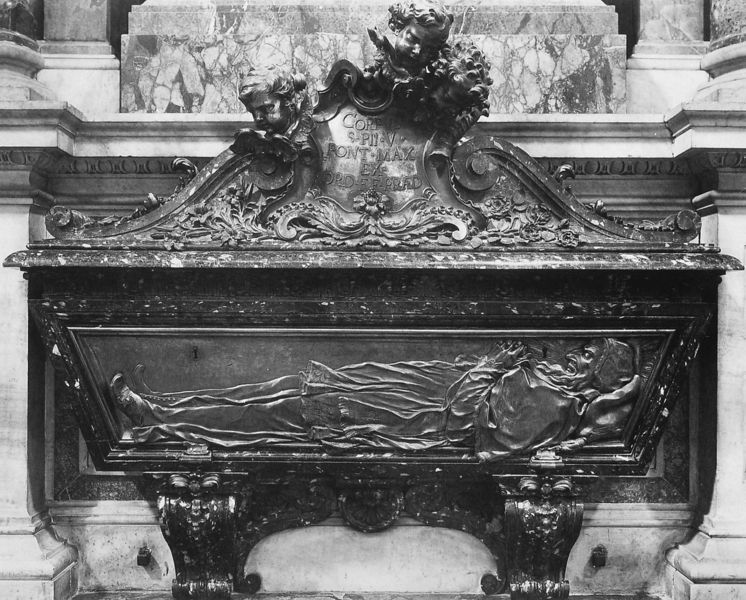
Titel: Sarkophag von Pius V.
Künstler: Pierre d. J. Legros
Standort: Rom, S. Maria Maggiore (EU - I - Latium)
Schlagwörter: mann, köpfe, marmor, schmuck, säulen, stein, engel, inschrift, liegend, foto, deckel, verziert, sarg, grabmal, geschmückt, sstein